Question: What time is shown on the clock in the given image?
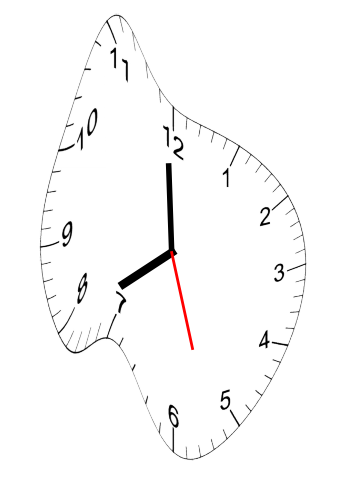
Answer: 07:59:27